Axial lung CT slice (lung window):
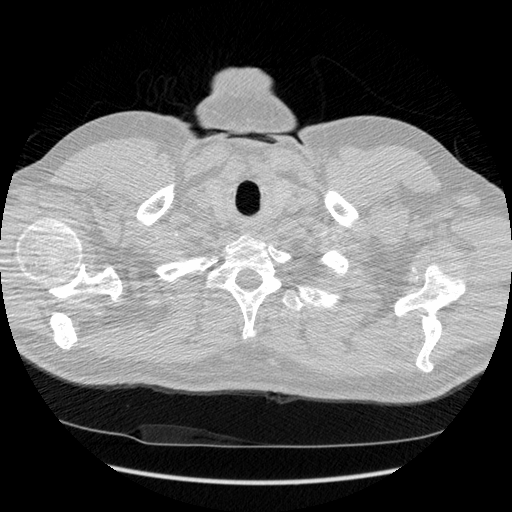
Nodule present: no